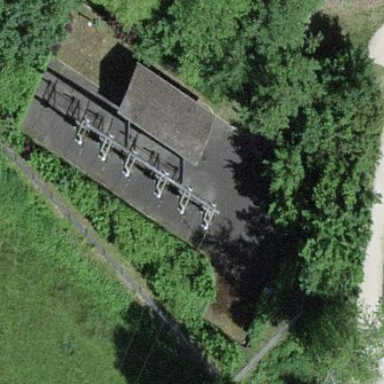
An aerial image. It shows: Power substation.